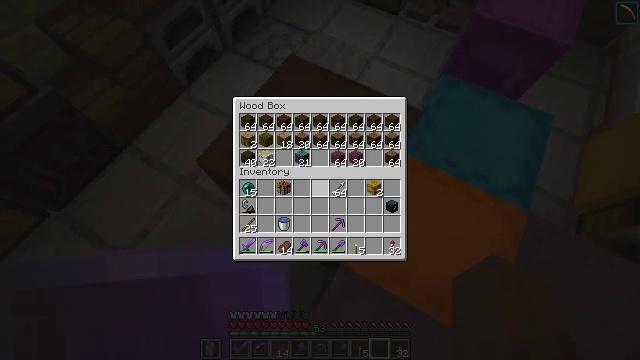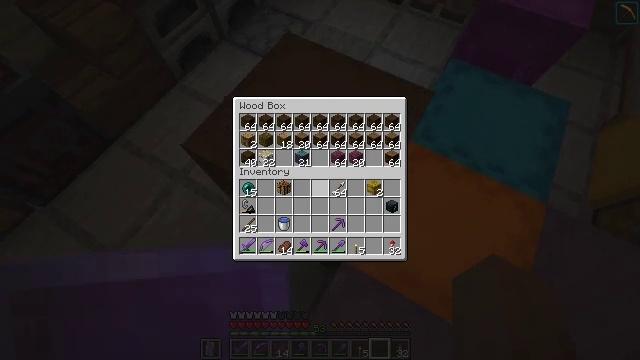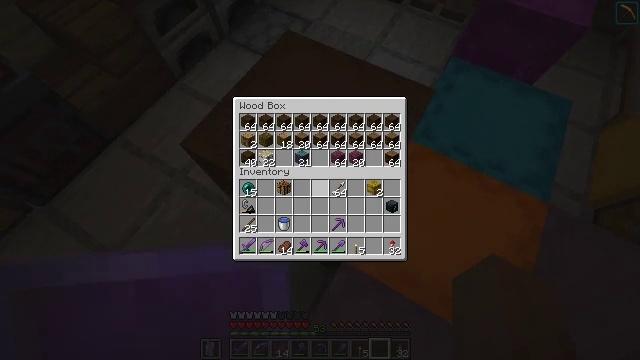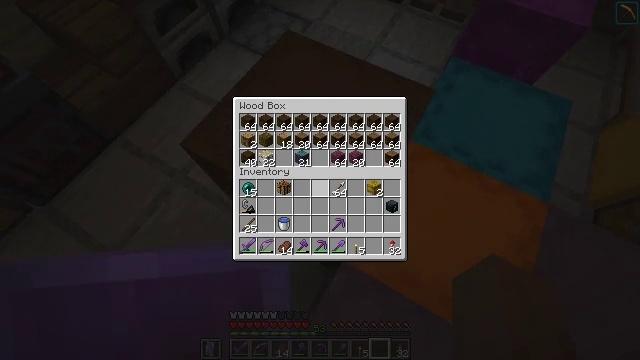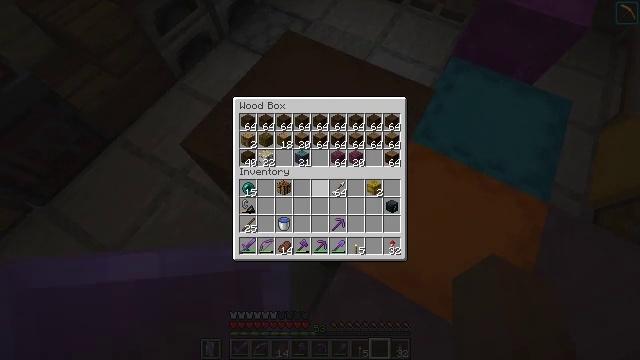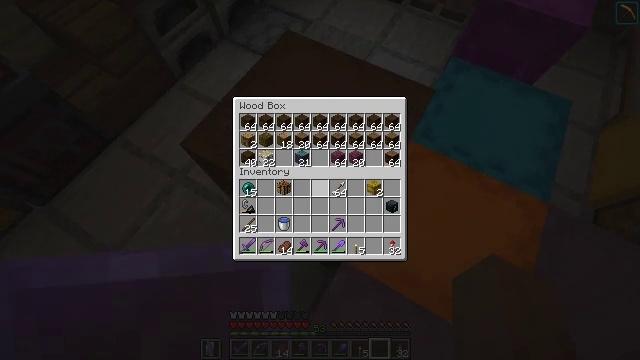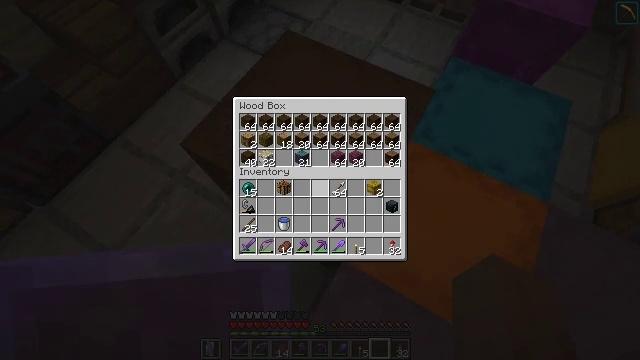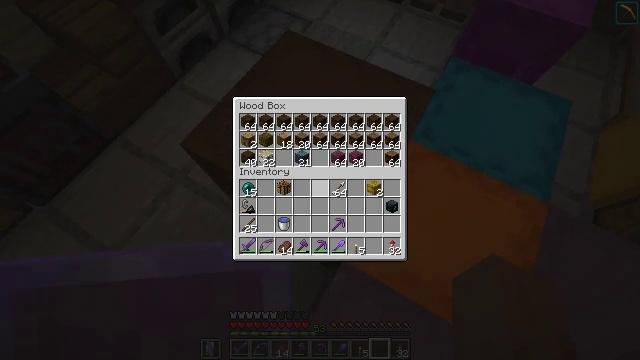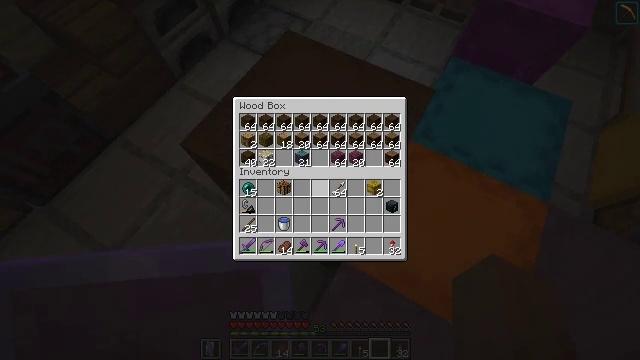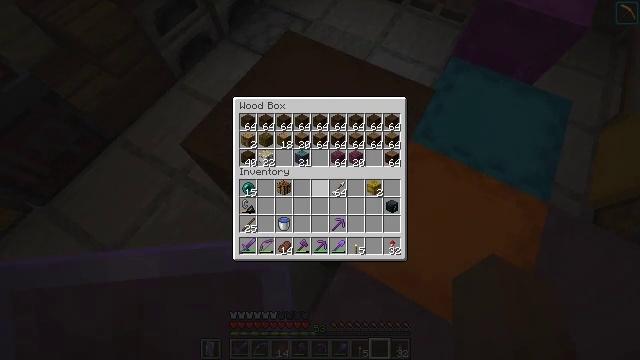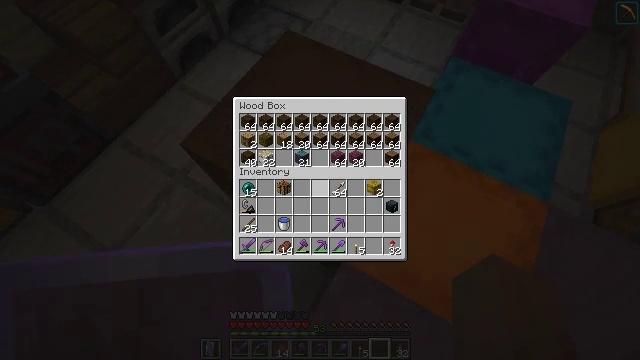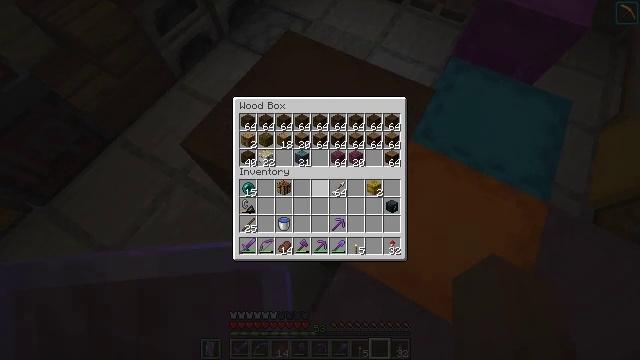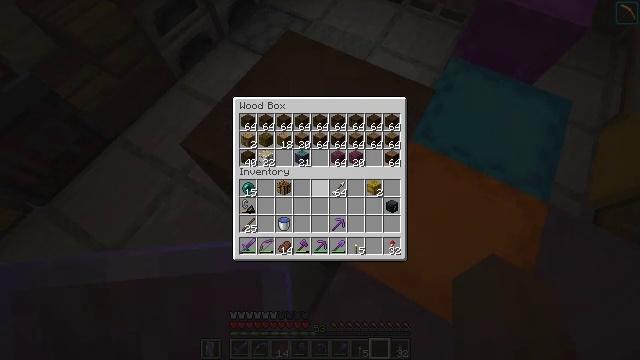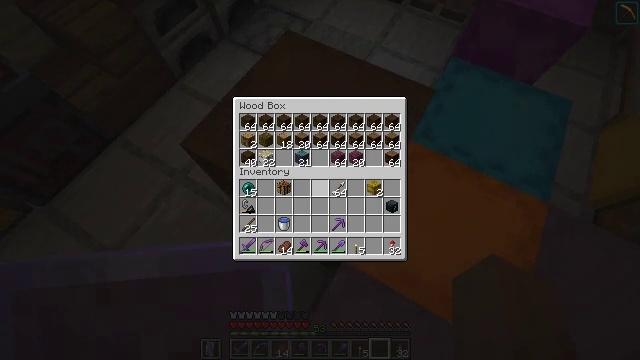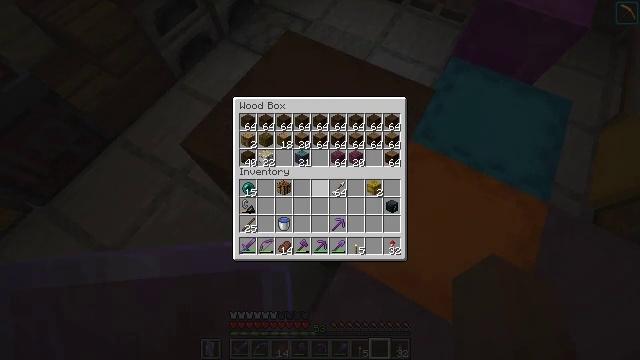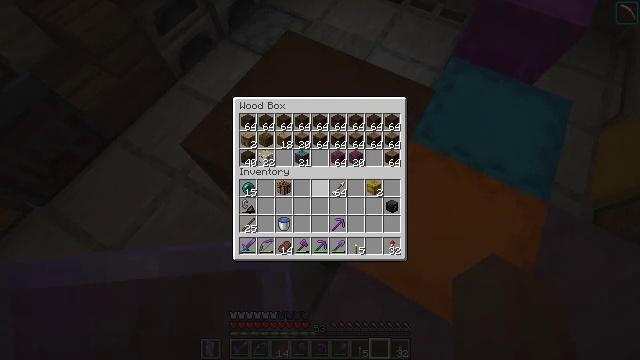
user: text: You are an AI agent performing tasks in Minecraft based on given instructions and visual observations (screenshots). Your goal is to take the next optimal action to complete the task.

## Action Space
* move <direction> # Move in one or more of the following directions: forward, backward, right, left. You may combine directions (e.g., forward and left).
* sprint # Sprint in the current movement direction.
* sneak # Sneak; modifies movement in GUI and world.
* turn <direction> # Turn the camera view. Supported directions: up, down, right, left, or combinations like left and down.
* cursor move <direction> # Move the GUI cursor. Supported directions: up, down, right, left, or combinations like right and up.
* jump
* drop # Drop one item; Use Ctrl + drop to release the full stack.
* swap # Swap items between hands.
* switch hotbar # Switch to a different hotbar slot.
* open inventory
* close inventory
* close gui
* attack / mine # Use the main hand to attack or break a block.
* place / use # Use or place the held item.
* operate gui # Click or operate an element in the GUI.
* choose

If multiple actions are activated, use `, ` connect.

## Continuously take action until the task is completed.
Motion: motion action
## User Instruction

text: Break the brown shulker box to pick it up.
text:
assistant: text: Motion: no_op
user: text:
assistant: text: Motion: no_op
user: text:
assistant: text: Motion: no_op
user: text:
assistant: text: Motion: no_op
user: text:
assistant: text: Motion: no_op
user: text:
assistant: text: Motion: no_op
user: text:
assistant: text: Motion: no_op
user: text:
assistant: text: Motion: no_op
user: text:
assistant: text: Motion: no_op
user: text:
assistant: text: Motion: no_op
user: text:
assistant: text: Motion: no_op
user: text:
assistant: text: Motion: no_op
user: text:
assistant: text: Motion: no_op
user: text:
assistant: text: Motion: no_op
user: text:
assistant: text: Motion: no_op
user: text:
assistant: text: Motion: no_op
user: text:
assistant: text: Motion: no_op
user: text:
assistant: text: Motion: no_op
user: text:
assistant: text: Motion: no_op
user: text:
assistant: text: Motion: no_op
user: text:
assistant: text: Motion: no_op
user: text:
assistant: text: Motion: no_op
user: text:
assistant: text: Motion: no_op
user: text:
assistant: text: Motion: no_op
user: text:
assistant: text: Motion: no_op
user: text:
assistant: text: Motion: no_op
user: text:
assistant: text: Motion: no_op
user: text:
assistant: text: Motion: no_op
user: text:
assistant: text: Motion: no_op
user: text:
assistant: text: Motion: no_op